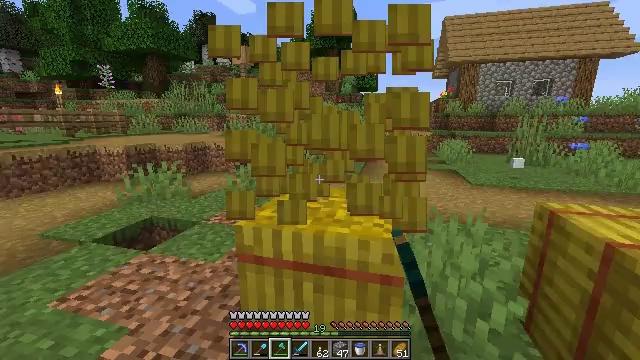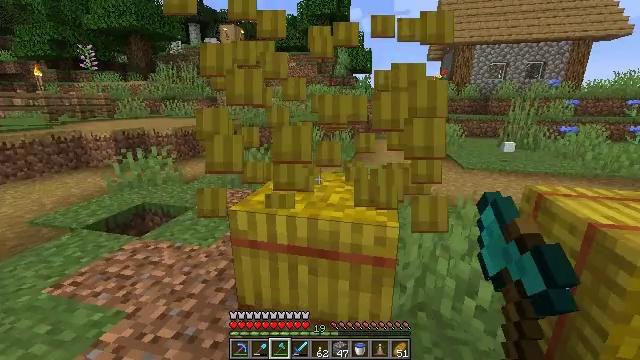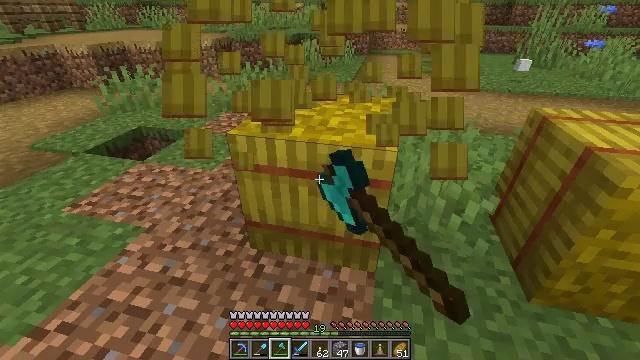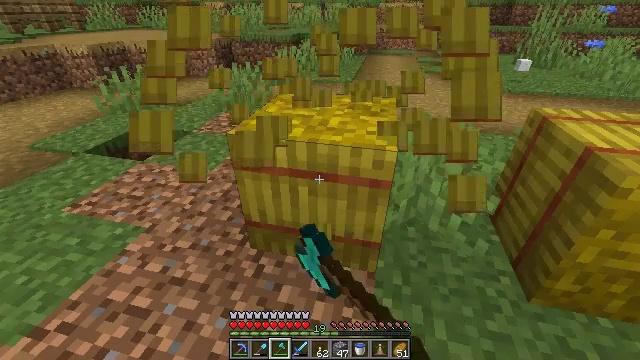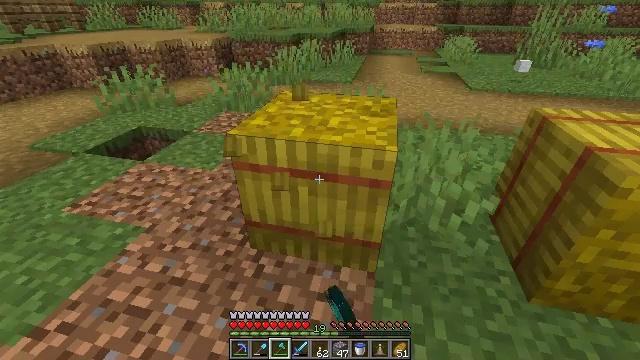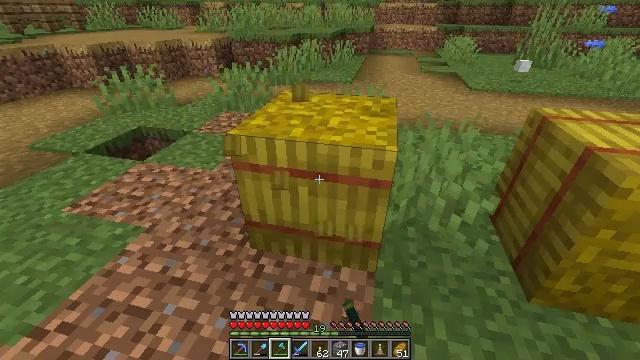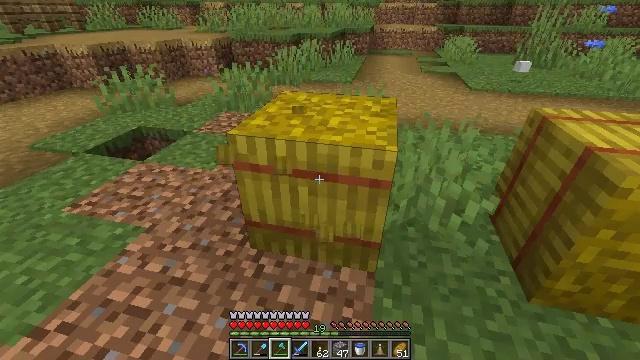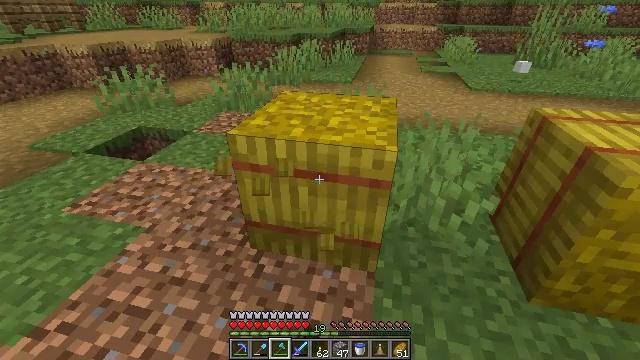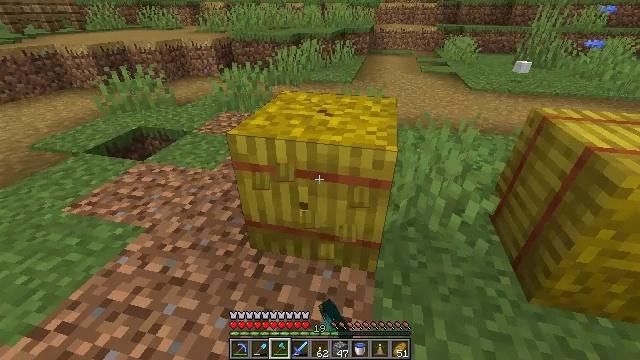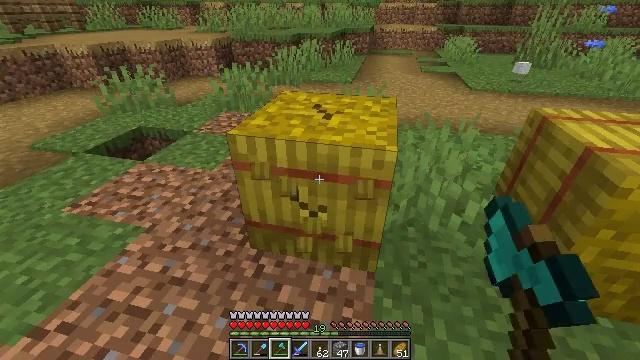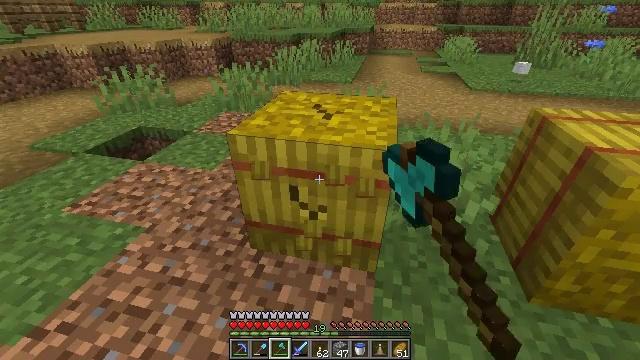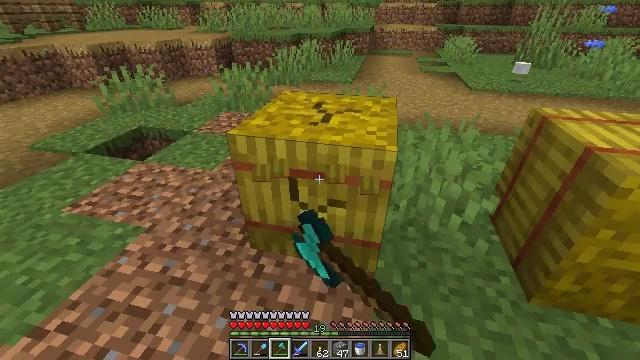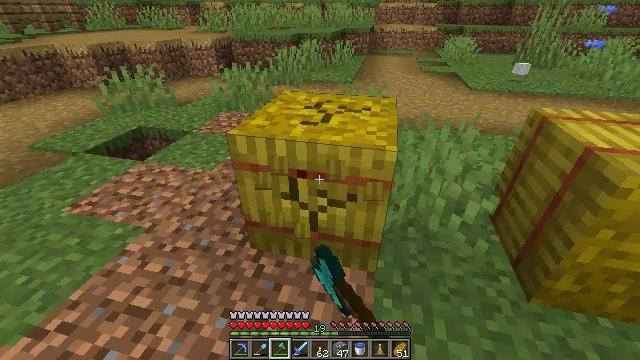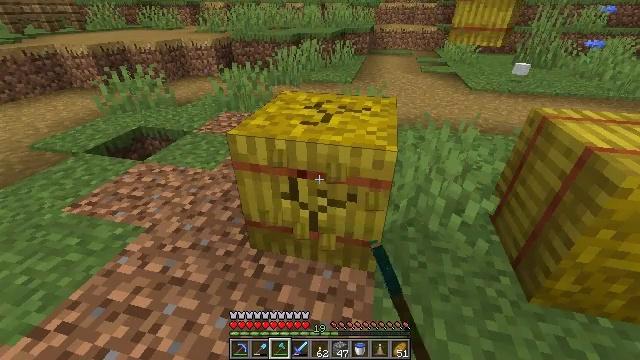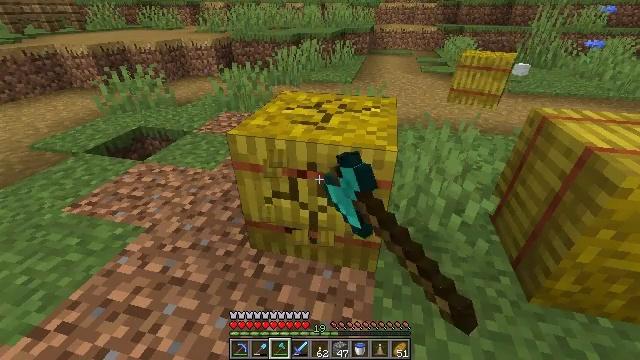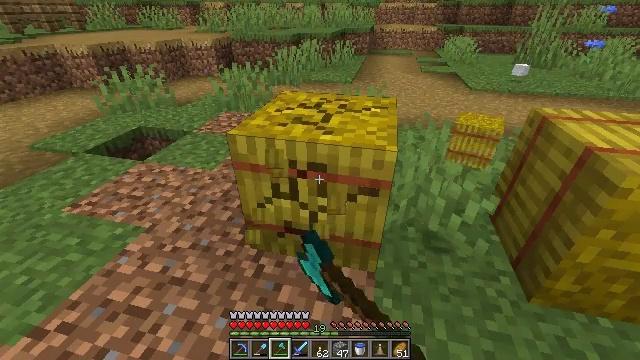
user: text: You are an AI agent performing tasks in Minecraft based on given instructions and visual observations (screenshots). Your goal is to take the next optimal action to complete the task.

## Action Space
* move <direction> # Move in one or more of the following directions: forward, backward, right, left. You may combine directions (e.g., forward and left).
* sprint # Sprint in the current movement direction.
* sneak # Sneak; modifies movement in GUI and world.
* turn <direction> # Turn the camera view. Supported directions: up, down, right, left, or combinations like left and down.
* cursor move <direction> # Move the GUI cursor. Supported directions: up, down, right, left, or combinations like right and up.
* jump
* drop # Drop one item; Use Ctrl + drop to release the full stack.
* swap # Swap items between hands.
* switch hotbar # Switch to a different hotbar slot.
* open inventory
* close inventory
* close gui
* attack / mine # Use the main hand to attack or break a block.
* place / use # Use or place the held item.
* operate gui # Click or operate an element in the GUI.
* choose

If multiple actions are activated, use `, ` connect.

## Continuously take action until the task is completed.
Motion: motion action
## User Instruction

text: Harvest hay blocks from the village.
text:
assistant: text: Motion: attack / mine
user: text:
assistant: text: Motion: turn down, attack / mine
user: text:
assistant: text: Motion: attack / mine
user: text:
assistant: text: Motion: attack / mine
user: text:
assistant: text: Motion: attack / mine
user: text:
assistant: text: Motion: attack / mine
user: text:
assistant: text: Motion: attack / mine
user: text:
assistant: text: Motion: attack / mine
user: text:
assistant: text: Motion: attack / mine
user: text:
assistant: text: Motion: attack / mine
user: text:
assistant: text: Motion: attack / mine
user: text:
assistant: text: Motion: attack / mine
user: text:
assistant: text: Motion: attack / mine
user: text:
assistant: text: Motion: attack / mine
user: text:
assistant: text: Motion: attack / mine
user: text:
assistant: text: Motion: attack / mine
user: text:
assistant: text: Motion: attack / mine
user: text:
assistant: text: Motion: attack / mine
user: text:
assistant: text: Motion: attack / mine
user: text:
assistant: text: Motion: attack / mine
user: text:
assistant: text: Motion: attack / mine
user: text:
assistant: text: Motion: turn right, attack / mine
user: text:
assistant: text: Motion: move forward and move left, turn right, attack / mine
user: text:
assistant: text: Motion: move forward and move left, turn right and up, attack / mine
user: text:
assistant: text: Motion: move forward and move left, turn right and up, attack / mine
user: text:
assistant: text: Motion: move forward and move left, turn right and up, attack / mine
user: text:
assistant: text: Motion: move forward and move left, turn right, attack / mine
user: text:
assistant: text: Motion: move forward and move left, attack / mine
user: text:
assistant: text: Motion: attack / mine
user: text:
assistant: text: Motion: attack / mine